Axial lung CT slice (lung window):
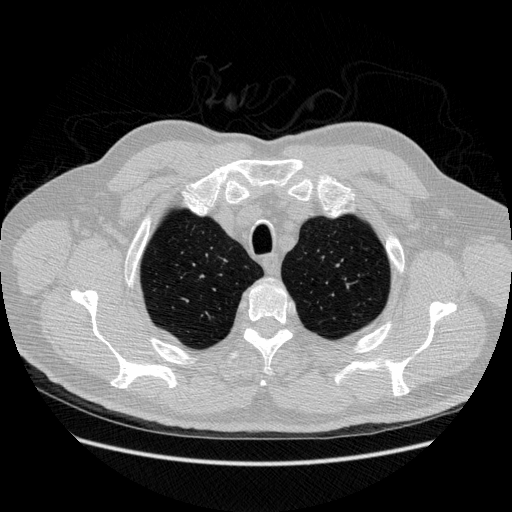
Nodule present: no